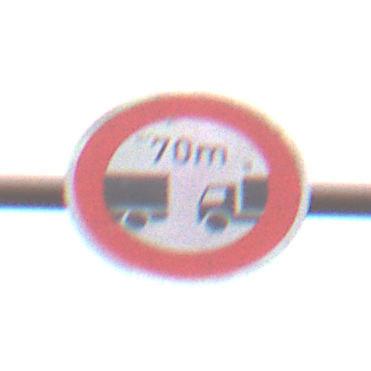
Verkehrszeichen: VerbotUnterschreitenMindestabstand
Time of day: Midday
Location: Outdoor (RoadRail)
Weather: Overcast
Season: NotSpecified
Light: Natural